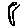
Label: moon